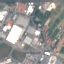
Land use / land cover: Industrial